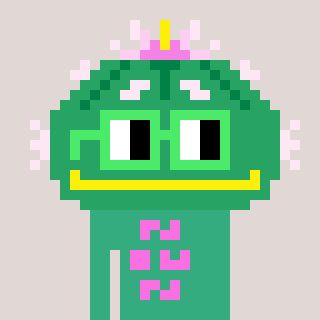
a pixel art character with square light green glasses, a peyote-shaped head and a teal-colored body on a warm background